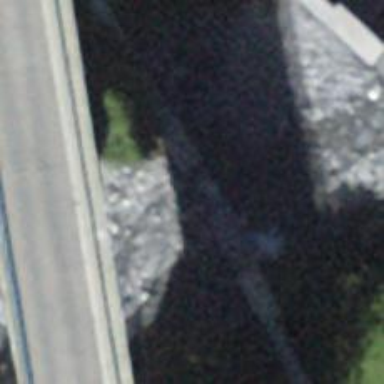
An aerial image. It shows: Check dam along waterway with retaining wall.